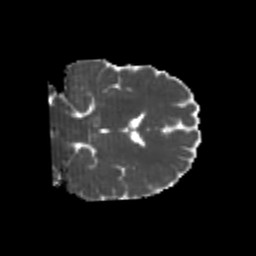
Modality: MD
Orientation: coronal
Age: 20
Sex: male
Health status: healthy
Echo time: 0.074 s